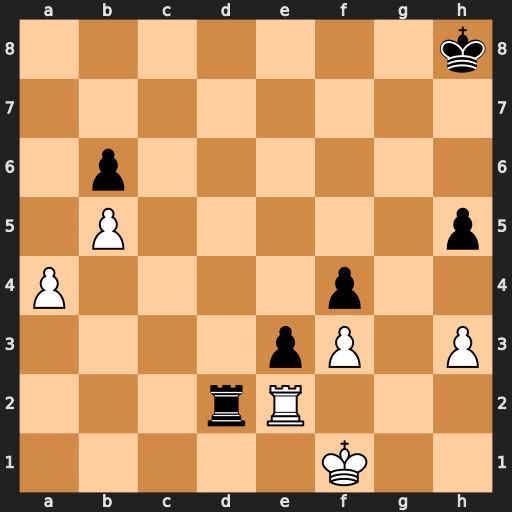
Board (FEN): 7k/8/1p6/1P5p/P4p2/4pP1P/3rR3/5K2
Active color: w
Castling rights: -
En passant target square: -
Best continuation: Rxd2 exd2 Ke2 d1=Q+ Kxd1